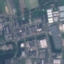
Land use / land cover class: Industrial